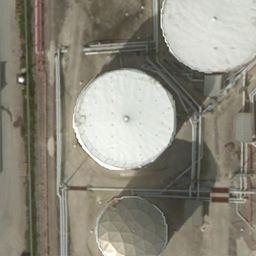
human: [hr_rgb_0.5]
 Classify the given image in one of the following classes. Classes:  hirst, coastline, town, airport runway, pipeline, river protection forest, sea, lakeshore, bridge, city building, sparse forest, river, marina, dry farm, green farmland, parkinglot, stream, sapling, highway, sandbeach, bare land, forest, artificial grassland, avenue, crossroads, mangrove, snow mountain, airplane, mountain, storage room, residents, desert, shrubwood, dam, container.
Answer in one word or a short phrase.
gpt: storage room